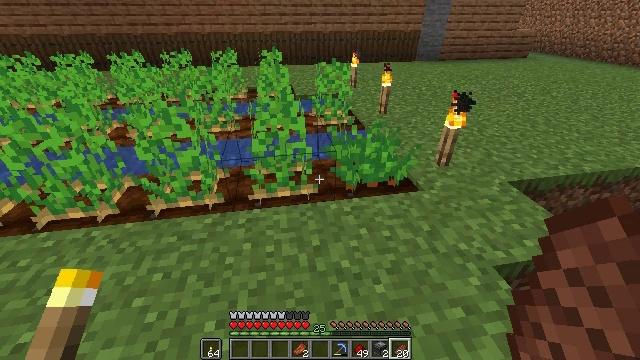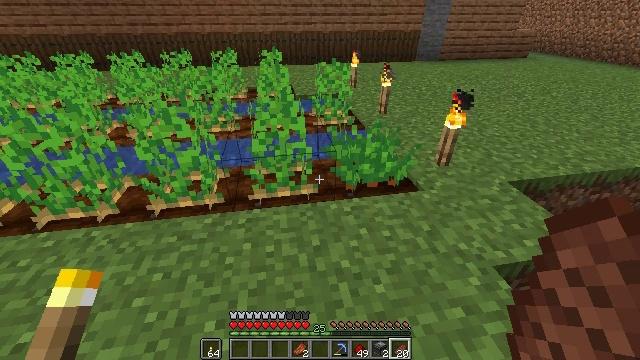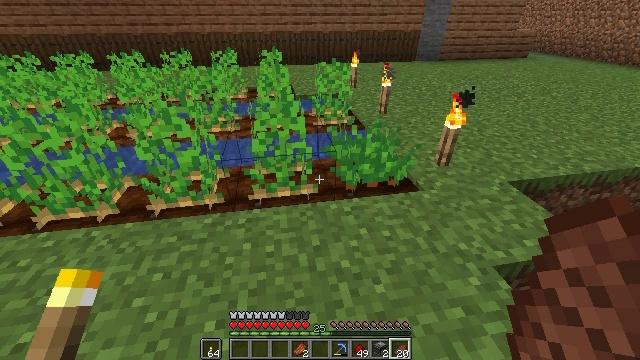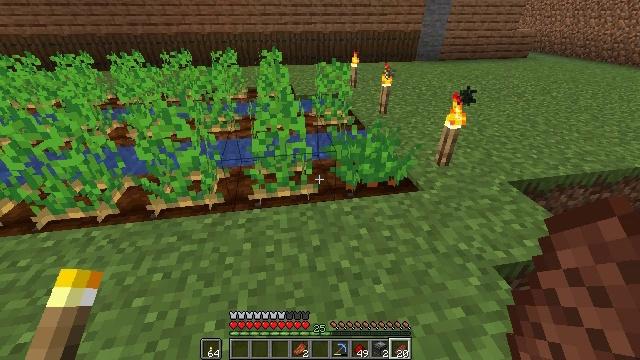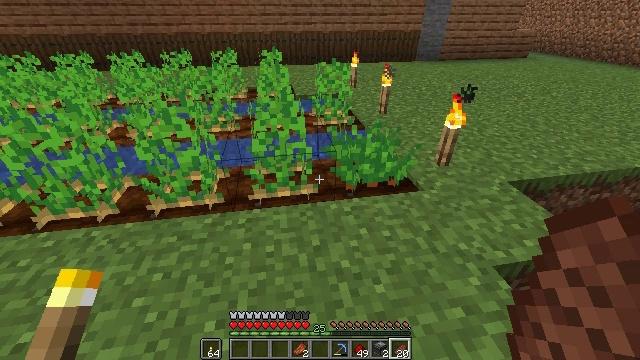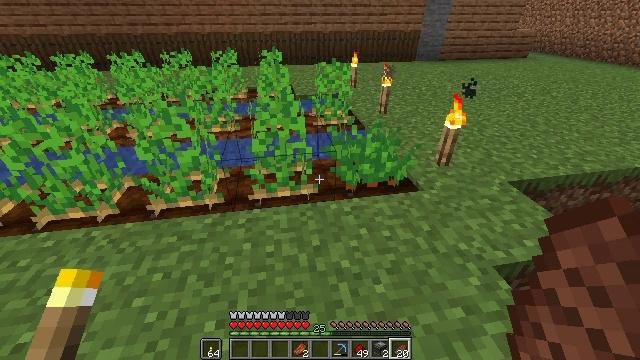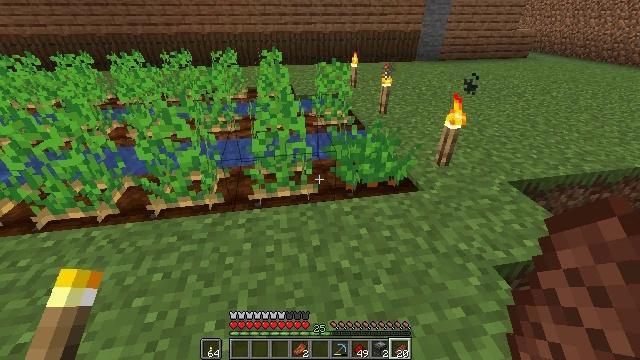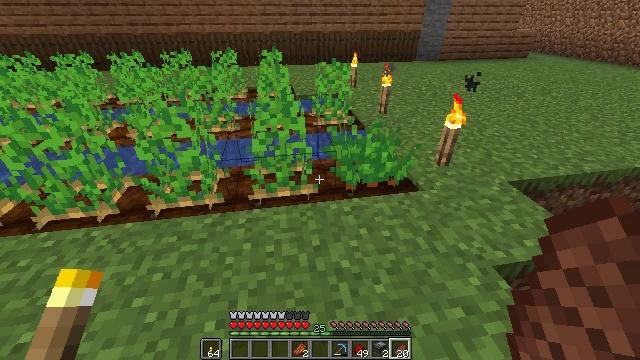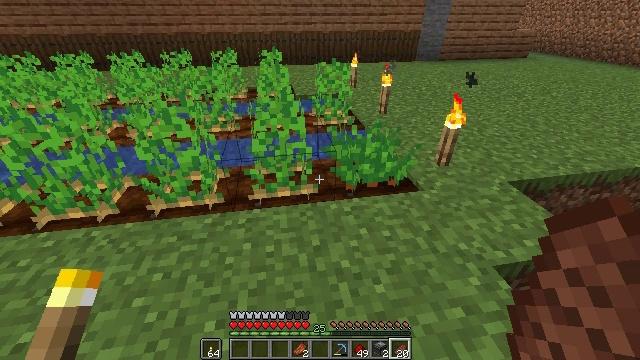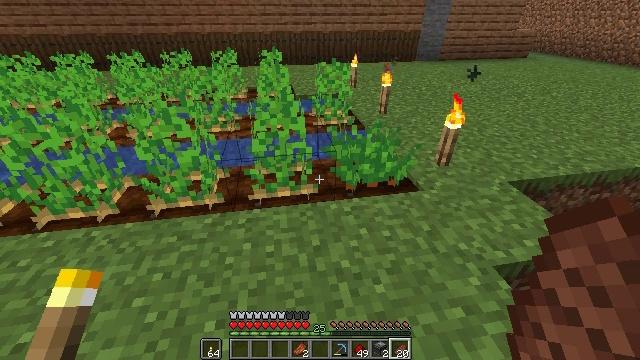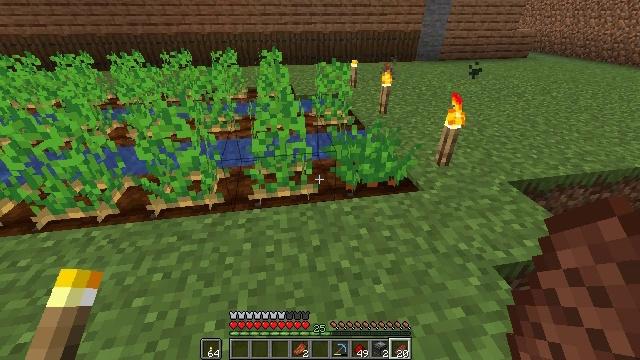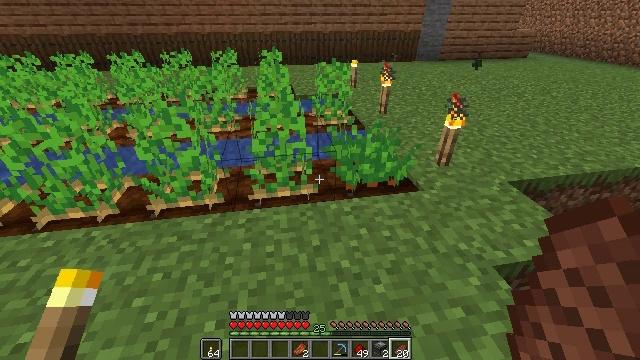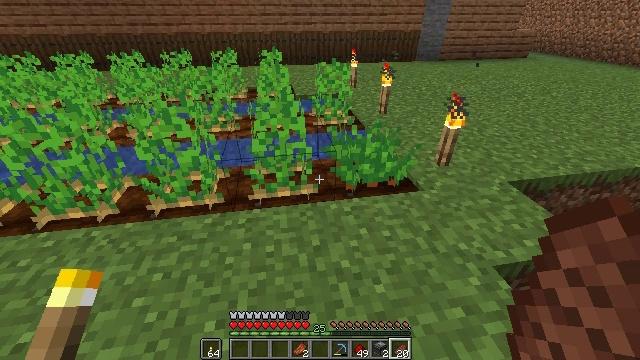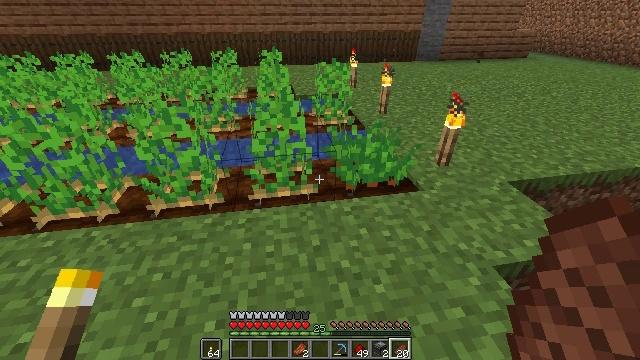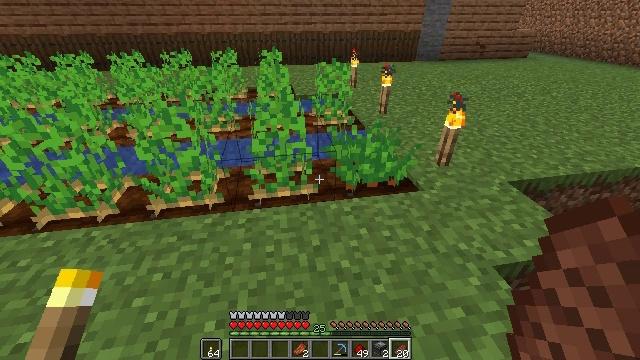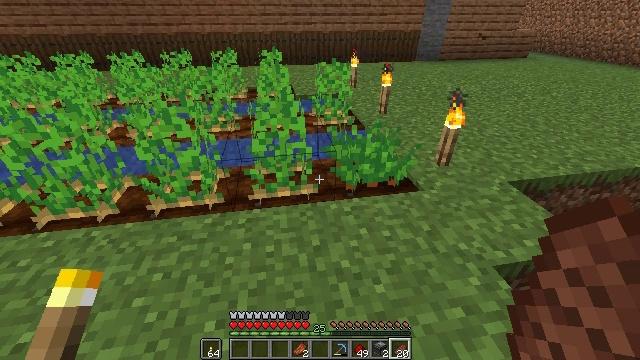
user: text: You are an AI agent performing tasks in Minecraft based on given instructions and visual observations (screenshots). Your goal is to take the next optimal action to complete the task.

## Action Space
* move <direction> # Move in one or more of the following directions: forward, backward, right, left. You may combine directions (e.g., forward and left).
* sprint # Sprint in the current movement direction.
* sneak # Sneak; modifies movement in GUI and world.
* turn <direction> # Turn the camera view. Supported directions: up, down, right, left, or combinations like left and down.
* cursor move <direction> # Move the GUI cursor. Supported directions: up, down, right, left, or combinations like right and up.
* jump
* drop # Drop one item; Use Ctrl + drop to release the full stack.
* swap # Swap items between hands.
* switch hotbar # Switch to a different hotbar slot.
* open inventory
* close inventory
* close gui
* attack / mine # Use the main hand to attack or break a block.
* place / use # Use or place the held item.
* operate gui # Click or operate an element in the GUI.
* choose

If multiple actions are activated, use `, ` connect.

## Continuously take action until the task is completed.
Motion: motion action
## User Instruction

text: Craft a black carpet.
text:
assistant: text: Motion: no_op
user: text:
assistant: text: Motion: no_op
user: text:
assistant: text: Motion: no_op
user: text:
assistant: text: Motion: no_op
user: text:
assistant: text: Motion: no_op
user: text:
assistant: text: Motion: no_op
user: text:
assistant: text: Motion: no_op
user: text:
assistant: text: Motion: no_op
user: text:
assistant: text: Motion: no_op
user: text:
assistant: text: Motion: no_op
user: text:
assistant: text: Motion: no_op
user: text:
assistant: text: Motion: no_op
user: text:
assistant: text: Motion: no_op
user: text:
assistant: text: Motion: no_op
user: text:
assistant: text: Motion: no_op
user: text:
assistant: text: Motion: no_op
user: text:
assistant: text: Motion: no_op
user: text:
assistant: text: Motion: no_op
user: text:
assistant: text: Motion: no_op
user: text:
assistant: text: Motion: no_op
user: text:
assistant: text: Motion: no_op
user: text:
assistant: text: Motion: no_op
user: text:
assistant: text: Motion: no_op
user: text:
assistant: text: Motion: no_op
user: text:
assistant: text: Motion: no_op
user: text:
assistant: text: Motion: no_op
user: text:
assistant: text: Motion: no_op
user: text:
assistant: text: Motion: no_op
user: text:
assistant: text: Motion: no_op
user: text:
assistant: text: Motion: no_op